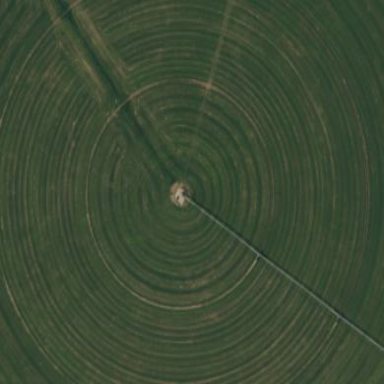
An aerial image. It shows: Farmland with pivot irrigation system.